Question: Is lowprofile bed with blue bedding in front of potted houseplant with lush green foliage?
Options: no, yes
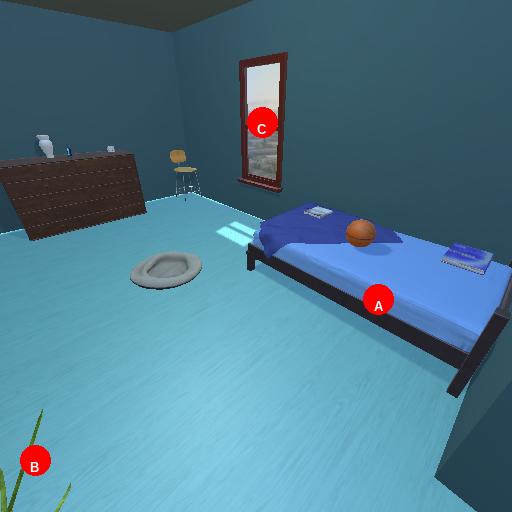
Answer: no